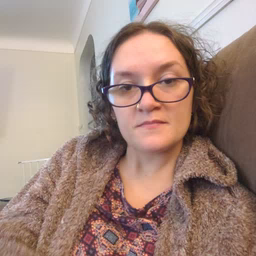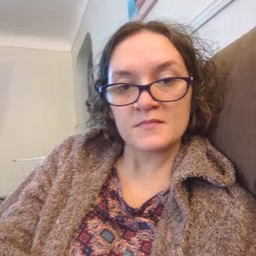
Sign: yes